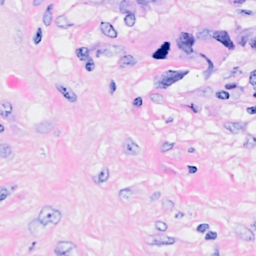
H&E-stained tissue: Breast